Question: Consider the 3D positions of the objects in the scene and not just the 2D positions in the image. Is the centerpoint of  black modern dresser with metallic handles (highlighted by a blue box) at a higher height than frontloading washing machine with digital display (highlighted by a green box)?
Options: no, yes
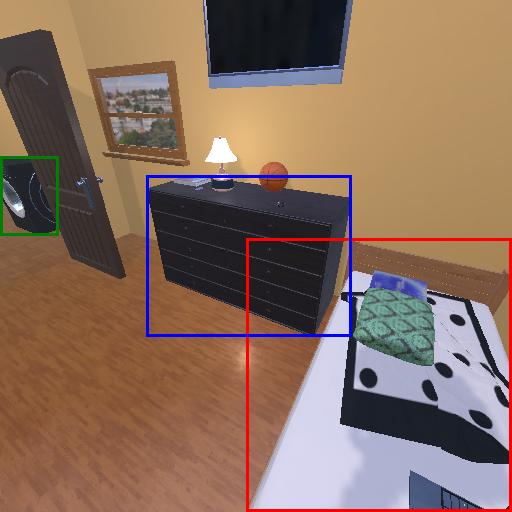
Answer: no